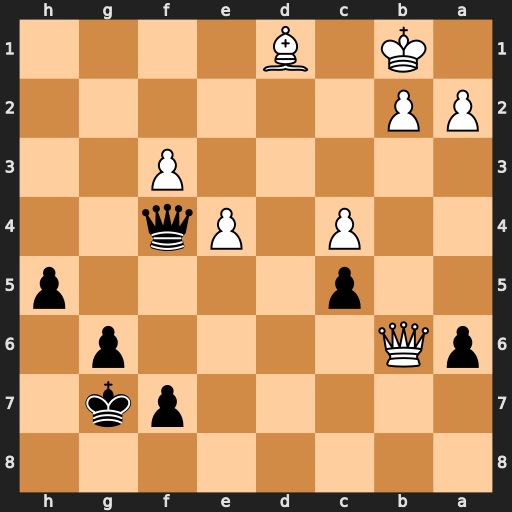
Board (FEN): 8/5pk1/pQ4p1/2p4p/2P1Pq2/5P2/PP6/1K1B4
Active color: b
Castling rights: -
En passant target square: -
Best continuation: h4 e5 h3 Qf6+ Qxf6 exf6+ Kxf6 f4 Kf5